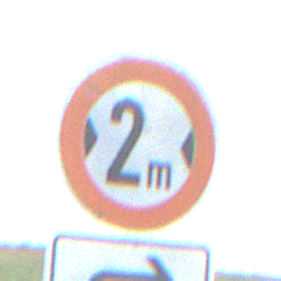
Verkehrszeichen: TatsaechlicheBreite2
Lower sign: RichtungsangabeDurchPfeile5
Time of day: Midday
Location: Outdoor (Suburban)
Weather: Overcast
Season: NotSpecified
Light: Natural